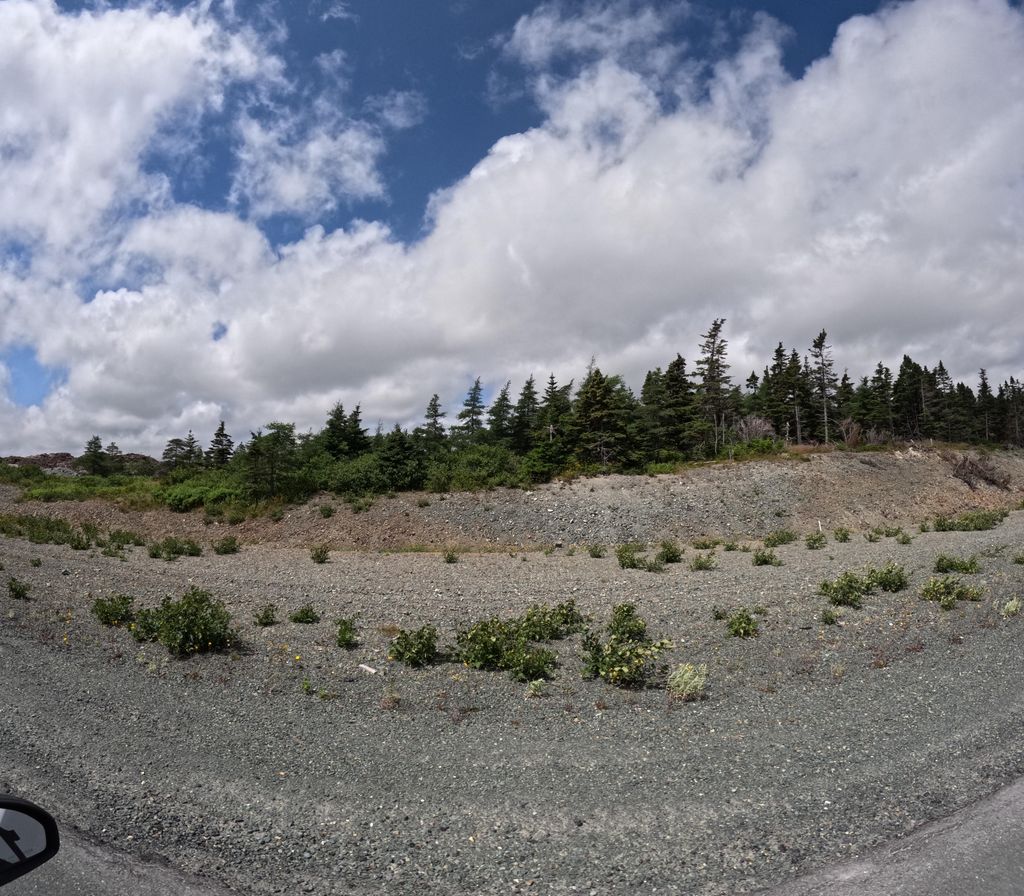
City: st_johns